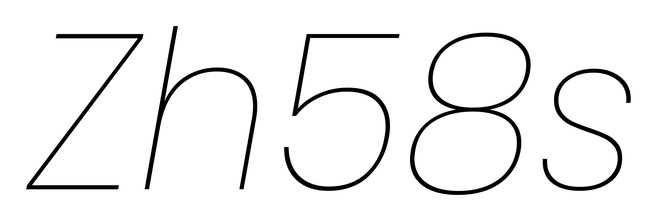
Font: Poppins-ThinItalic